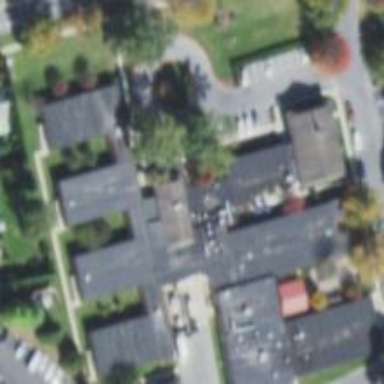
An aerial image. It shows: Nursing home.